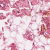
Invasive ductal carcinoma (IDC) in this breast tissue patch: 0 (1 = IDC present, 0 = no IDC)